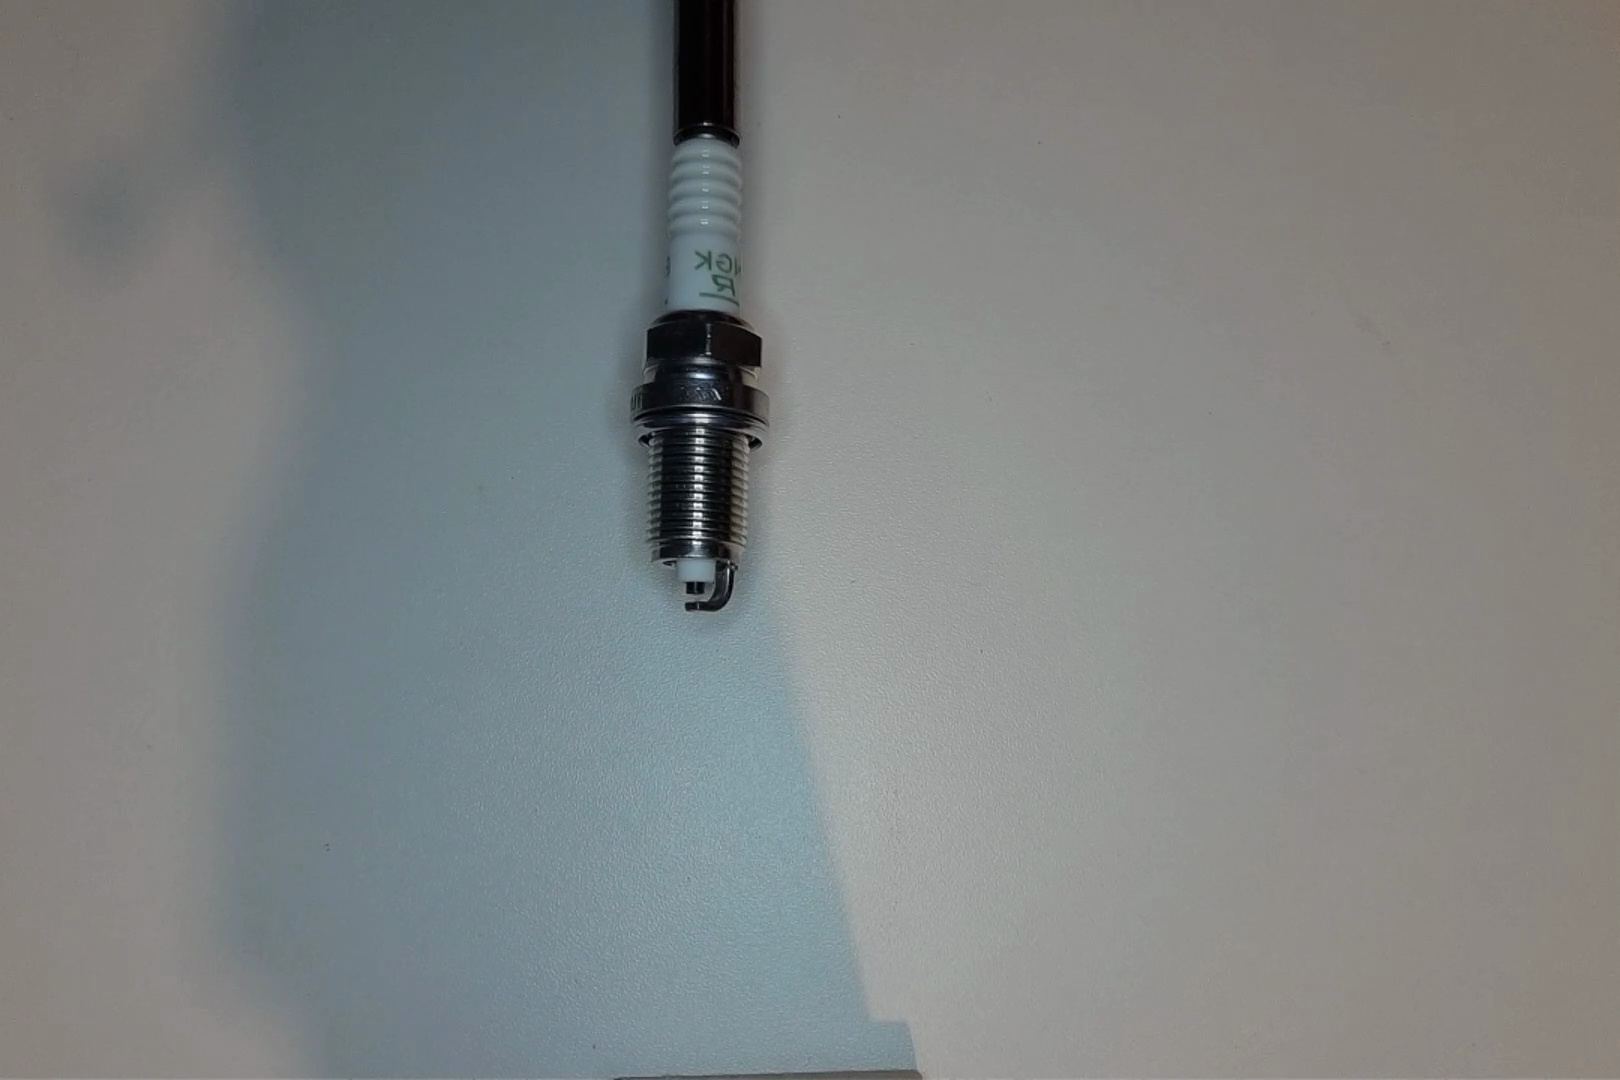
Label: no anomaly